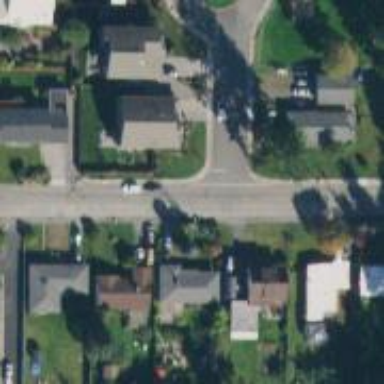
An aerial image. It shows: Tertiary road with sidewalk on the left.